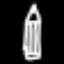
Label: pencil